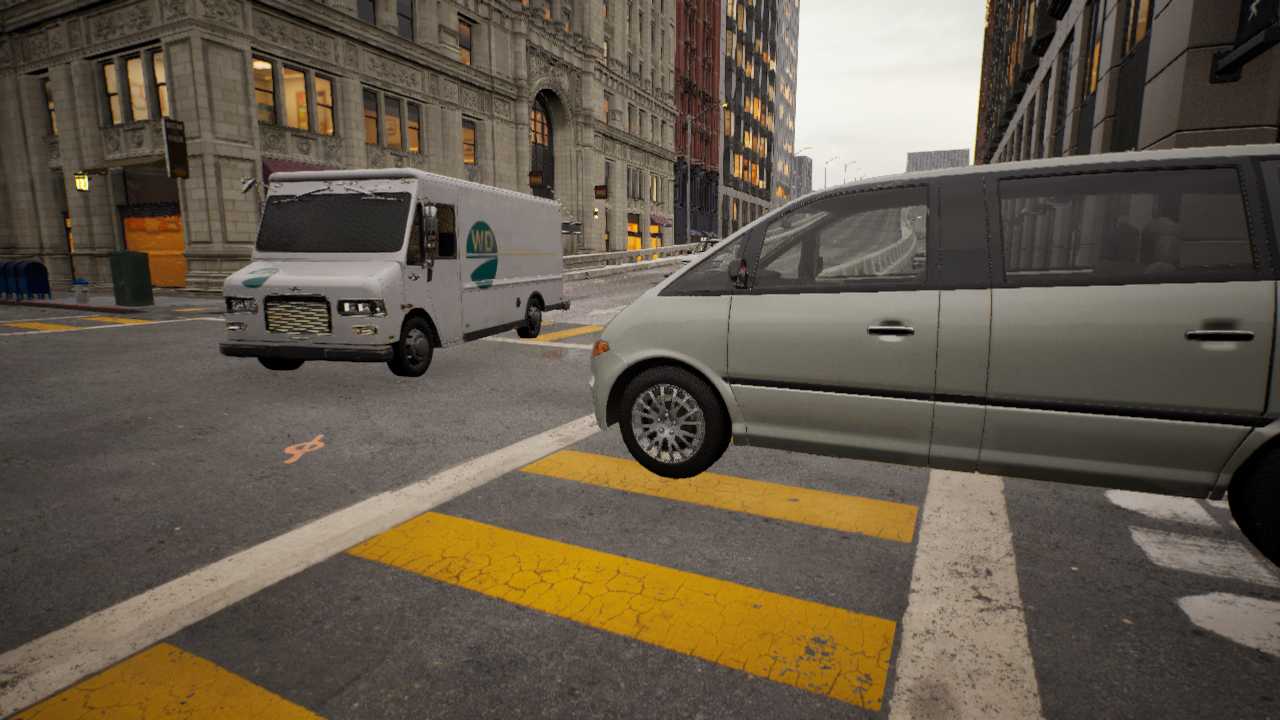
Venue: residential
Lighting: golden hour
Vehicle rig: minivan